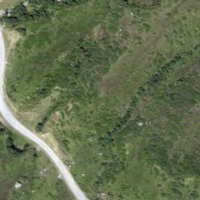
EUNIS habitat code: 31
Species observed at this site:
Tussilago farfara